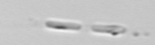
Label: Skeletonema